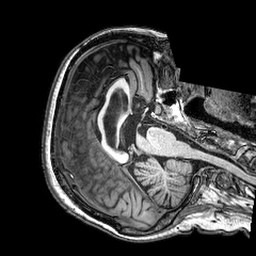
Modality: T1w
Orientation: axial
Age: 76
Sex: female
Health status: healthy
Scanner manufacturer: philips
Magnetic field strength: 3 T